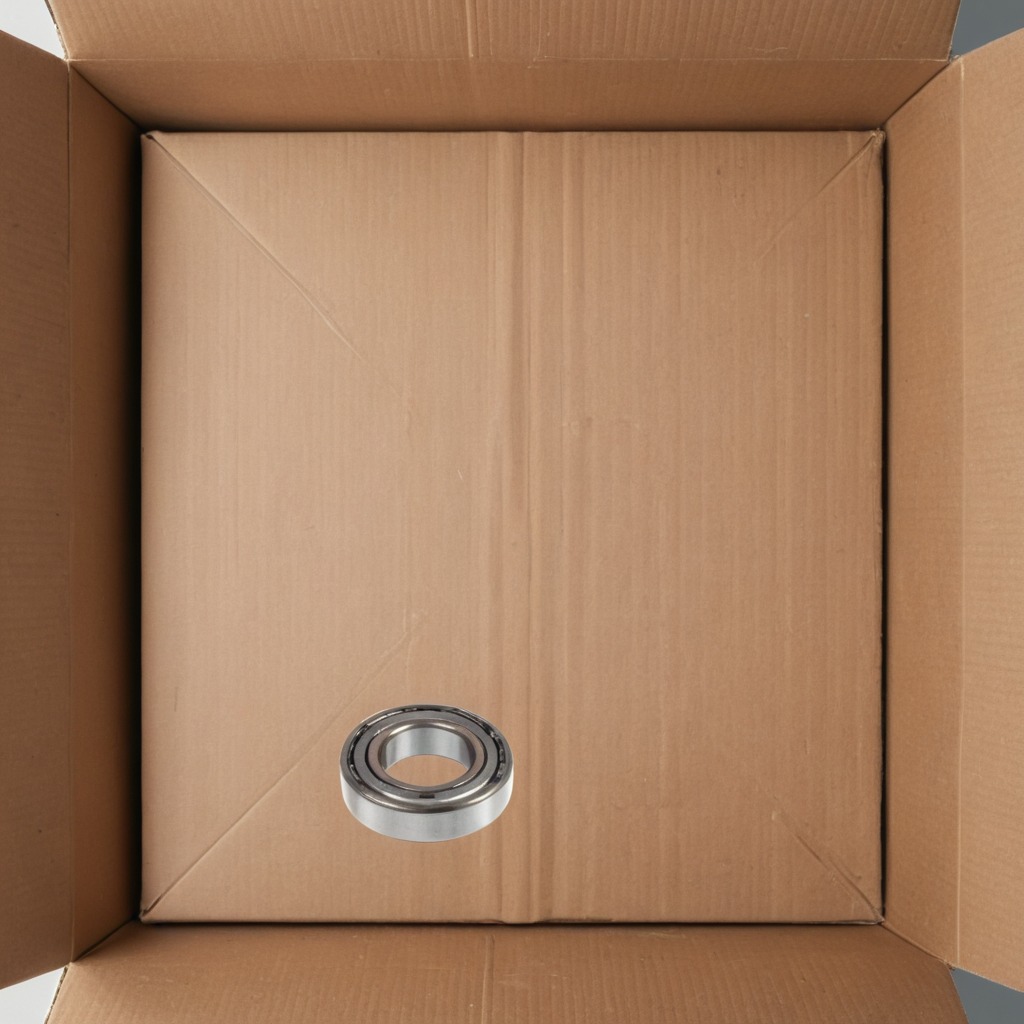
A metal ball bearing is lying on the cardboard box surface in an outdoor workshop during daytime bright natural light soft shadows slightly creased but